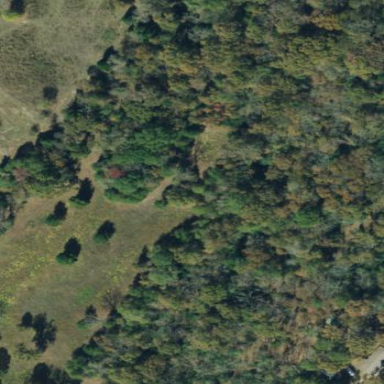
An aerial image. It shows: Mixed woodland with variety of leaf types and cycles.